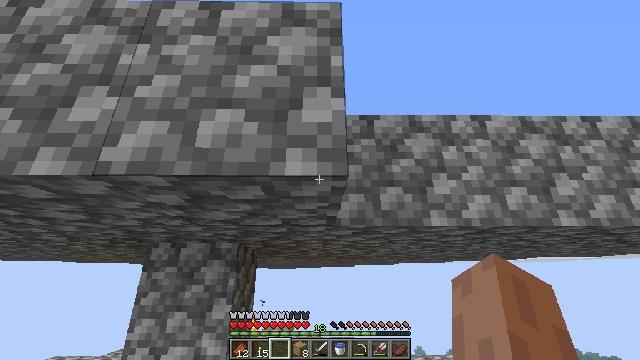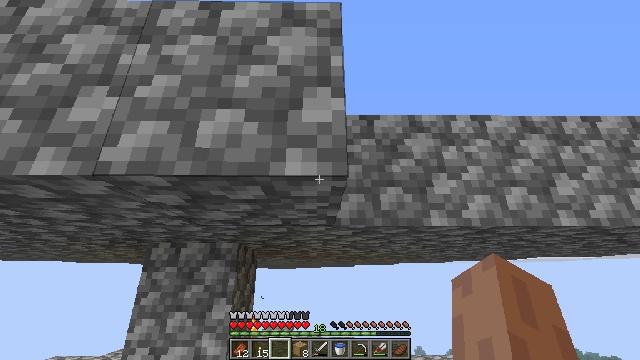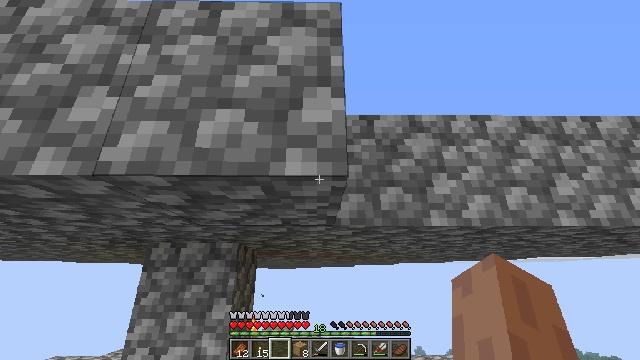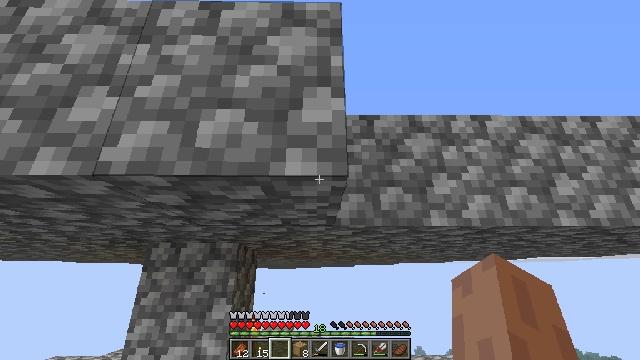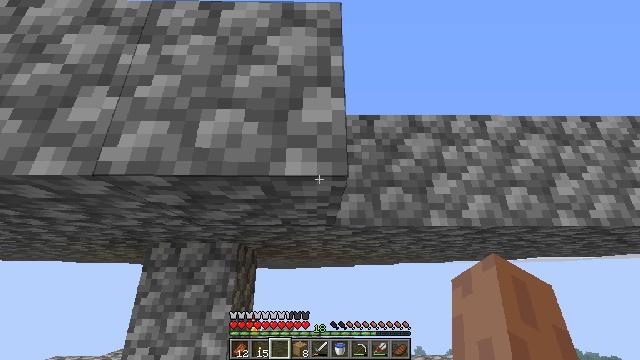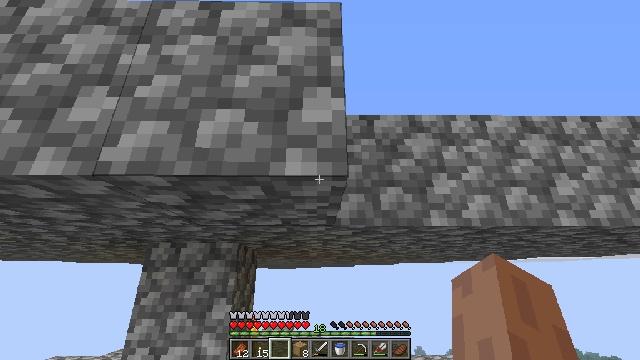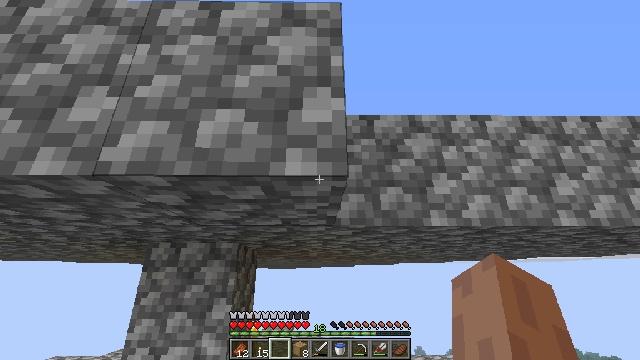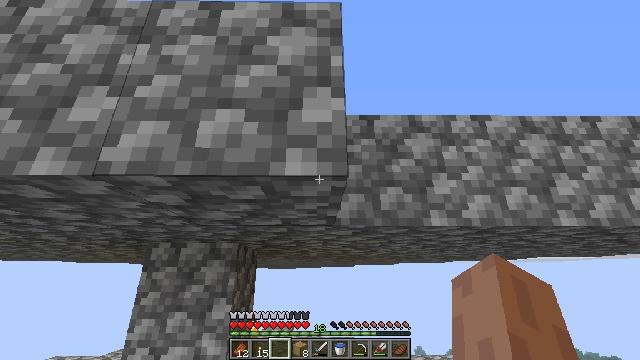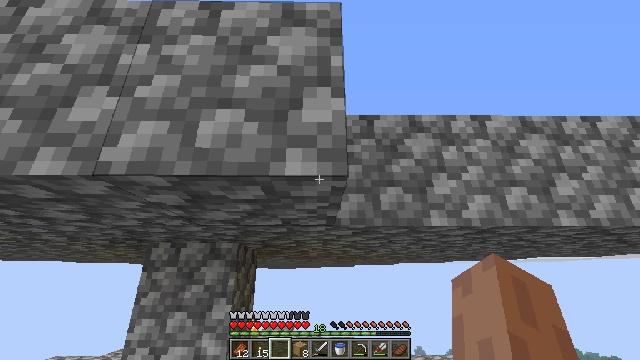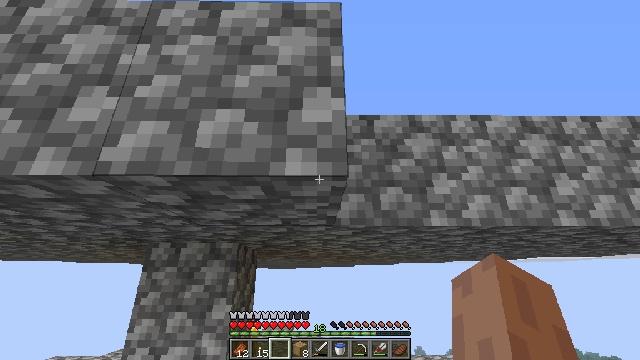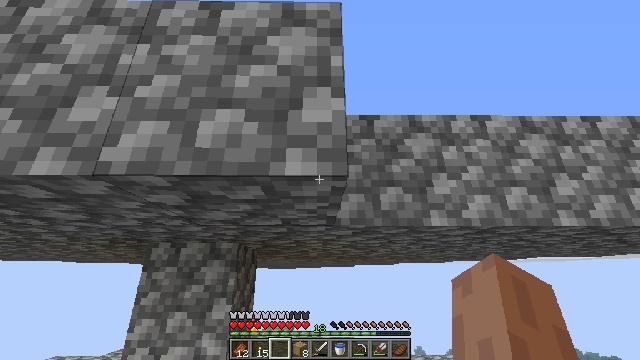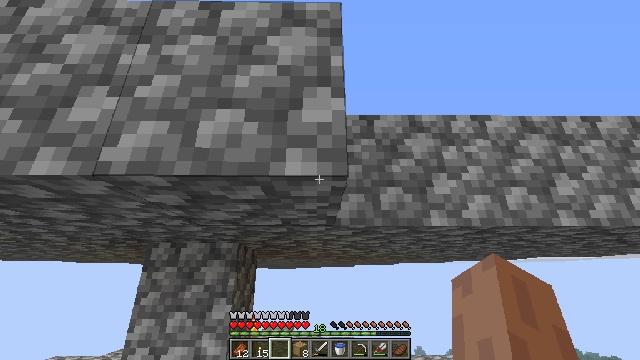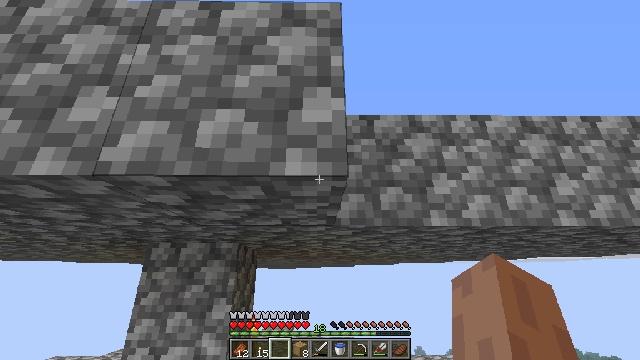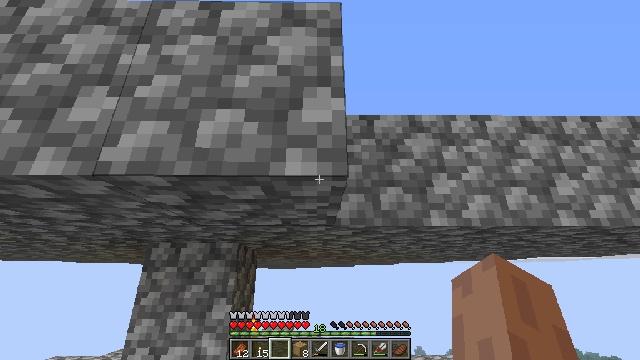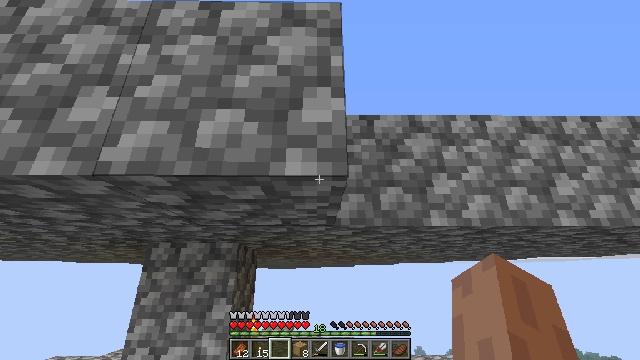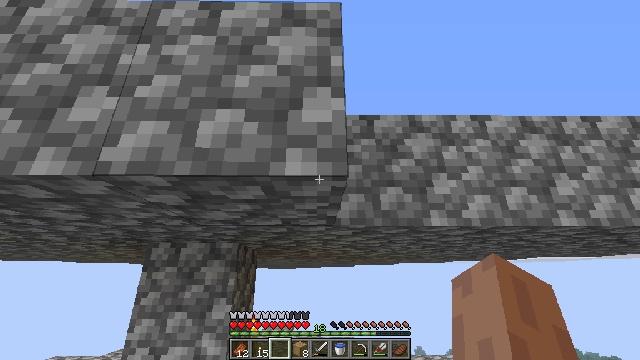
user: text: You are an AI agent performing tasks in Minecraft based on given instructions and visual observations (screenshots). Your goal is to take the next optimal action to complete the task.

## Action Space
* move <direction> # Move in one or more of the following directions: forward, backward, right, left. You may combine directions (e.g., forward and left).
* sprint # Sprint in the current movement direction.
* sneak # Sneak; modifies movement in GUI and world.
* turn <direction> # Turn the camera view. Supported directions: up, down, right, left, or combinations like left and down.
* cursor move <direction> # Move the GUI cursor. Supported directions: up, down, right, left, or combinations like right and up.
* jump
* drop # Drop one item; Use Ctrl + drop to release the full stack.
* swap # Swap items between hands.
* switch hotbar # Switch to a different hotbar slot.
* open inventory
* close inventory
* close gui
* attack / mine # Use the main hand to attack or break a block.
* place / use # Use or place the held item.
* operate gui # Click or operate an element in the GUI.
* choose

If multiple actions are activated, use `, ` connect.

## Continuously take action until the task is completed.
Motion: motion action
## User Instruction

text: Turn raw beef into cooked beef in a furnace.
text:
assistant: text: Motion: no_op
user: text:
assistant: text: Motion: no_op
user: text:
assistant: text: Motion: no_op
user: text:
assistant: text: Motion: no_op
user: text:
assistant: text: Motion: no_op
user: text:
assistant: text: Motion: no_op
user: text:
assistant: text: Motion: no_op
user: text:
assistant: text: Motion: no_op
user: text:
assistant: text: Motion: no_op
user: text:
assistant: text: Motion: no_op
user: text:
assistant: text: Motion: no_op
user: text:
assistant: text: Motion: no_op
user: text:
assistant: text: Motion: no_op
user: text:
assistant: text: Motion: no_op
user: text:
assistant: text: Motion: no_op
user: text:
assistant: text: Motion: no_op
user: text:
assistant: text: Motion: no_op
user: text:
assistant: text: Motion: no_op
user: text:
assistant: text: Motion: no_op
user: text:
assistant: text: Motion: no_op
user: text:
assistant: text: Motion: no_op
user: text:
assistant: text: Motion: no_op
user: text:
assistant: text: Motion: no_op
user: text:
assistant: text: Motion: no_op
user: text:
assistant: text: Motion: no_op
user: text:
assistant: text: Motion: no_op
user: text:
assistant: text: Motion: no_op
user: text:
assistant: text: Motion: no_op
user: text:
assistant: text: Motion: no_op
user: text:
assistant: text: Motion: no_op